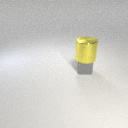
small gray metal cube below large yellow metal cylinder